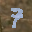
Label: 7